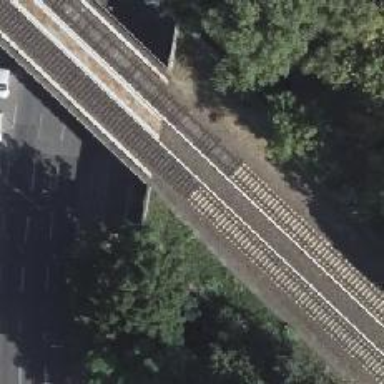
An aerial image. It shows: Bridge for light rail electrified railway.